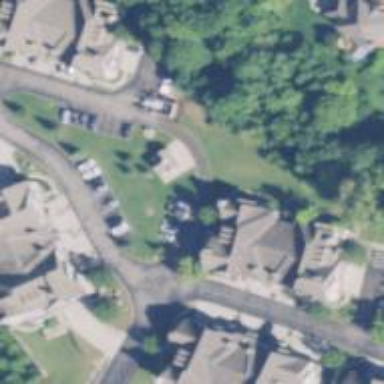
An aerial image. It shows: Residential area with historic significance.